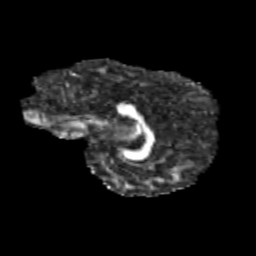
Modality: FA
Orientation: sagittal
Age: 11
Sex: male
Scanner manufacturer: siemens
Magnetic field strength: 3 T
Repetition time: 3.8 s
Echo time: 0.07 s